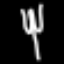
Label: fork